Field crop: tomato
Growth stage: 1
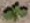
Species: solanum